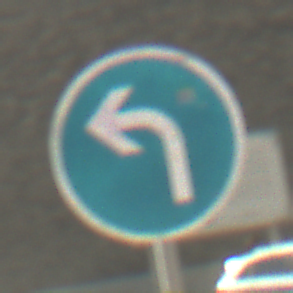
Verkehrszeichen: VorgeschriebeneFahrtrichtungLinks
Umgebung: Outdoor, Suburban
Tageszeit: MorningAfternoon
Wetter: Clear
Licht: Natural
Jahreszeit: NotSpecified
Kontrast: HighContrast